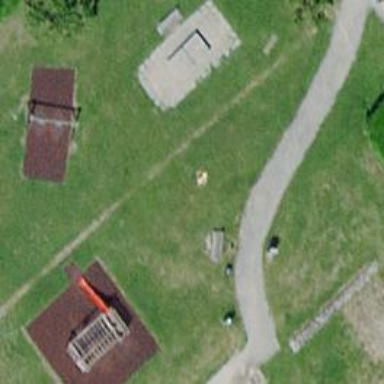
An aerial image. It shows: Brown bench in the vicinity.